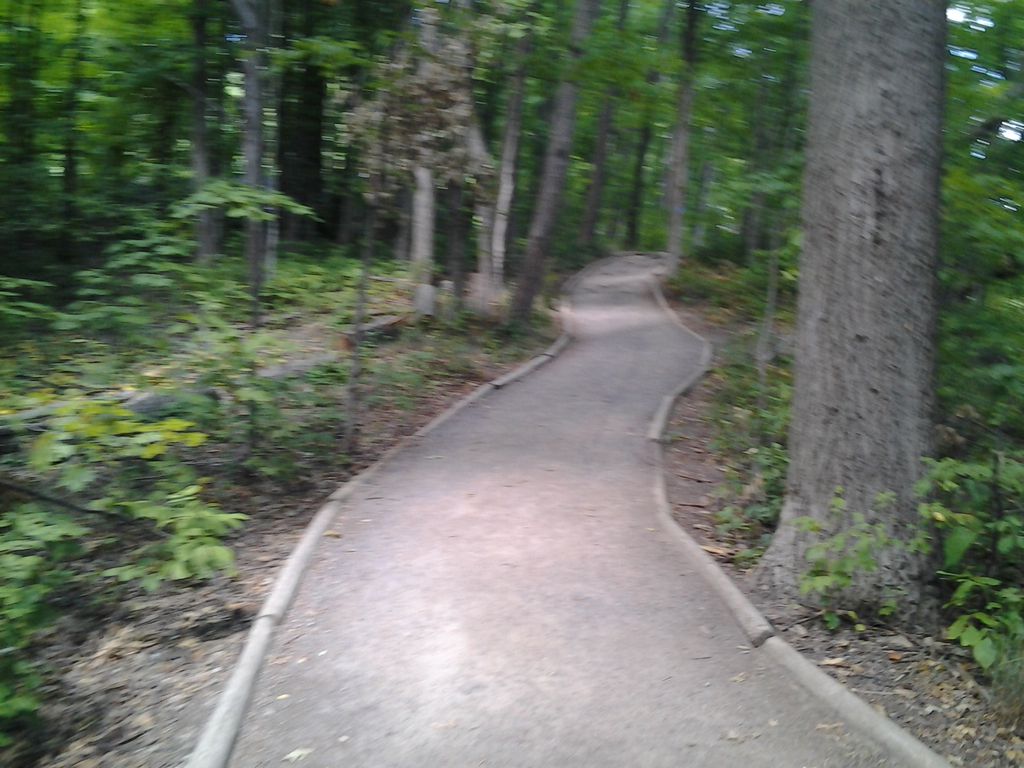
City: hamilton